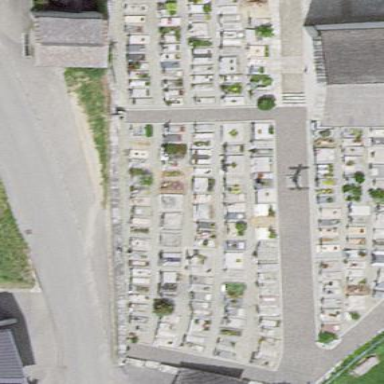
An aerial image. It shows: Grave yard.